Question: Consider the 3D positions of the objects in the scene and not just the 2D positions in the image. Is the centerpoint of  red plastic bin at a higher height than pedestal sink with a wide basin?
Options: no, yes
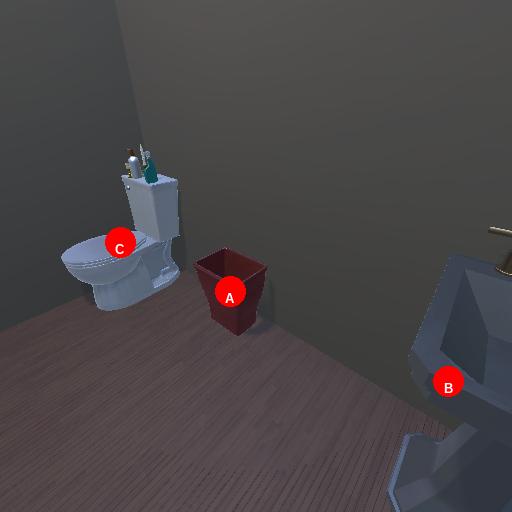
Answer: no